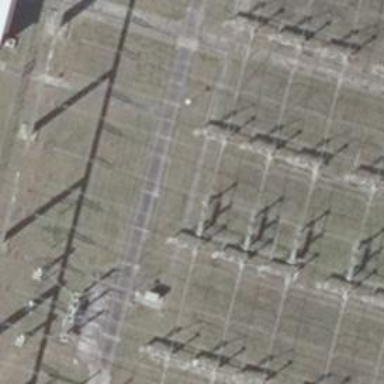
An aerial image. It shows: Power line with three cables configured as busbar.